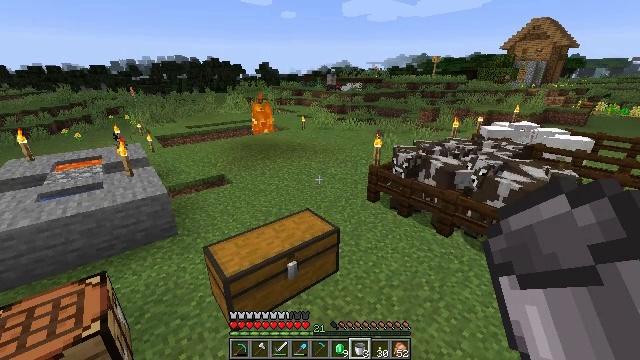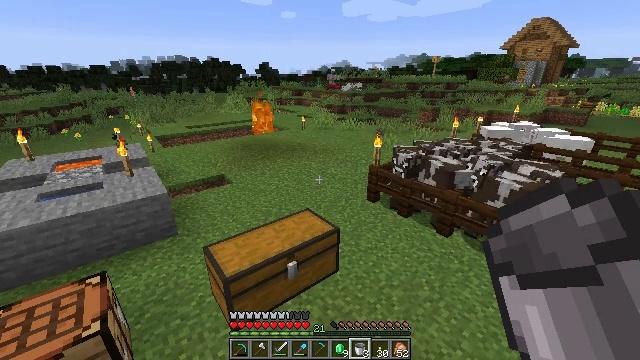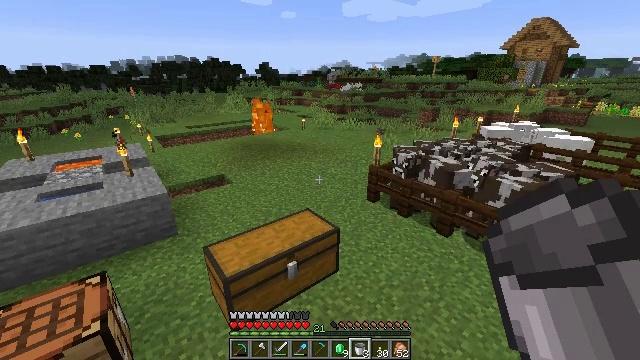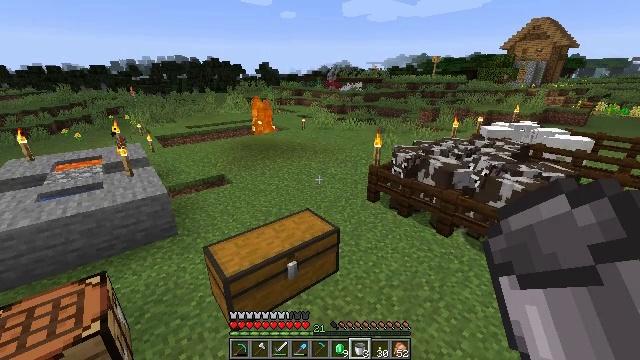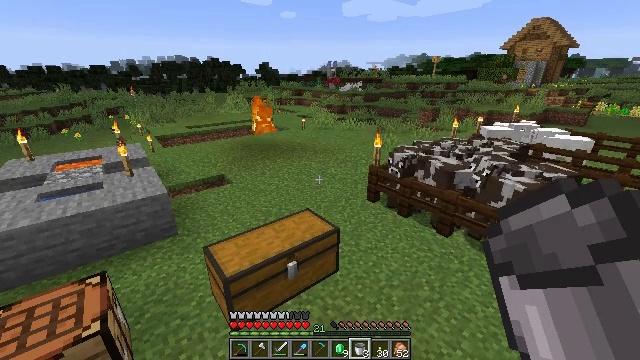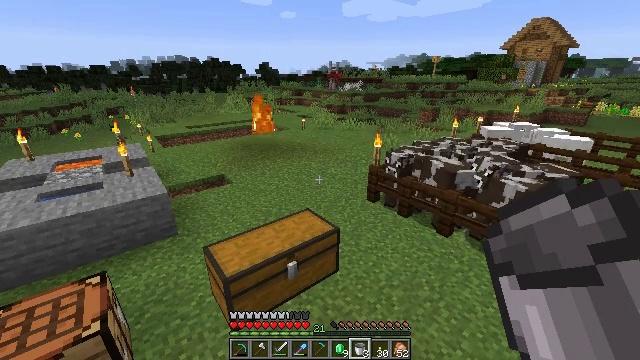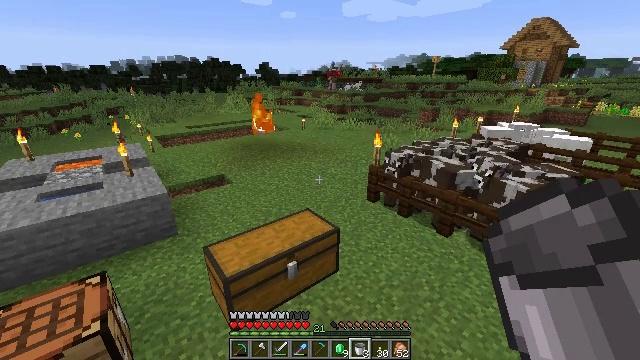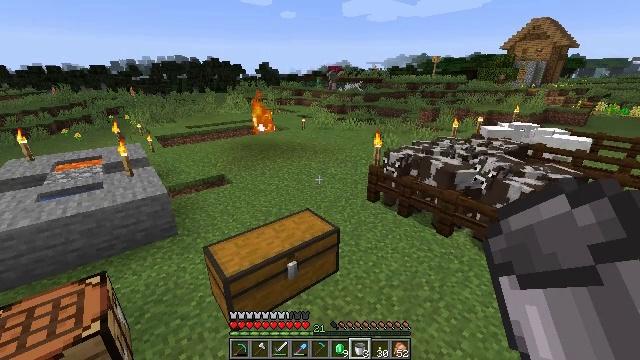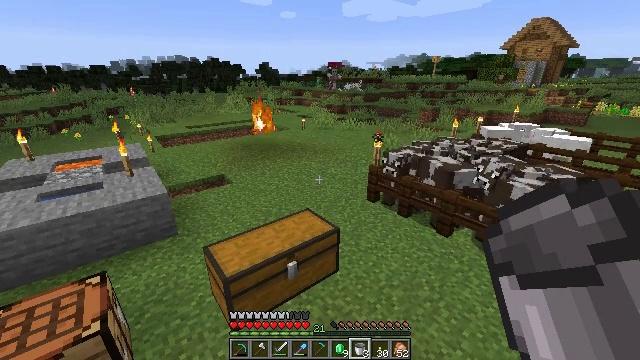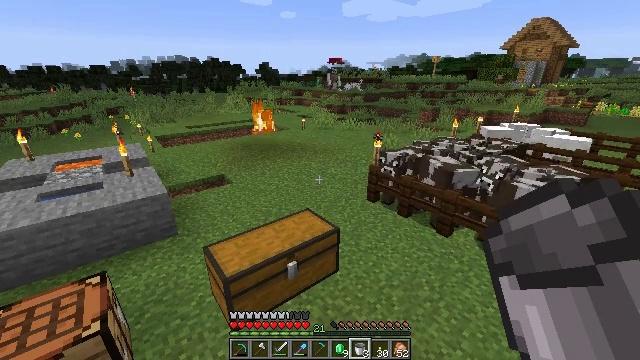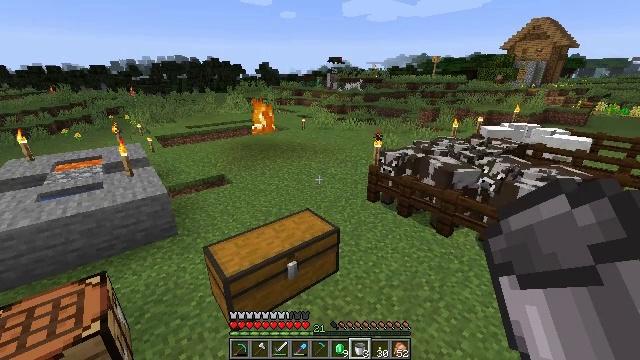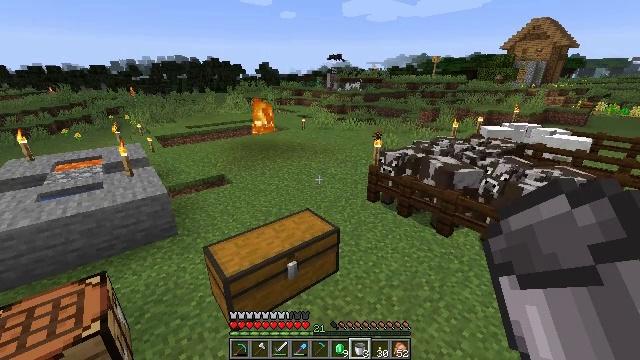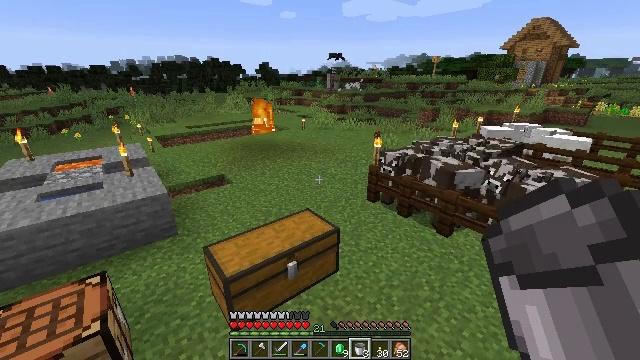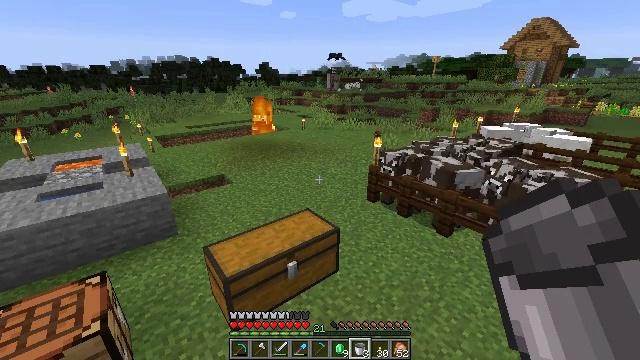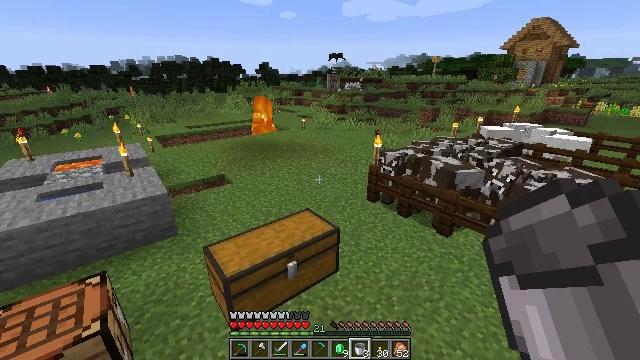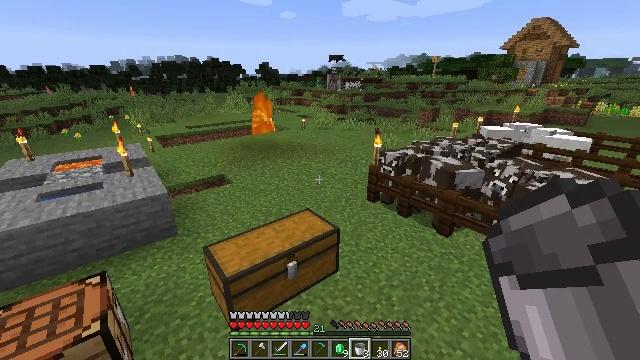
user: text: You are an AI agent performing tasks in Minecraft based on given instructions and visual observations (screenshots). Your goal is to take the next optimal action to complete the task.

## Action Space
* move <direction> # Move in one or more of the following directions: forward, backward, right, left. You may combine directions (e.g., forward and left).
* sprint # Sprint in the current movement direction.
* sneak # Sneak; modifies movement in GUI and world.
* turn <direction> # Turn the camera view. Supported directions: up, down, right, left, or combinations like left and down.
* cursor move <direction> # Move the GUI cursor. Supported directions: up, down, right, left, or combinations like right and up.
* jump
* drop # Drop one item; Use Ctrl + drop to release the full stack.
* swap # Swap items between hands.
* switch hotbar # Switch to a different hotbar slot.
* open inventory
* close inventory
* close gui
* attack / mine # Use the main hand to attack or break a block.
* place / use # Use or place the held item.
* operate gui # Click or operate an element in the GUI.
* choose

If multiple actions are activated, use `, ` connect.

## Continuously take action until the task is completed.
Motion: motion action
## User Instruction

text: Take a gold ingot and turn it into gold nugget.
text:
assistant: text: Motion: no_op
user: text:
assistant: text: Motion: no_op
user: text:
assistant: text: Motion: no_op
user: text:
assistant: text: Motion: no_op
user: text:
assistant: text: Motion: no_op
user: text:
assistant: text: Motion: no_op
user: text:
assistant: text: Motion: no_op
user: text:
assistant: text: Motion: no_op
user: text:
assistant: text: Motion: no_op
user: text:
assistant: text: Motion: no_op
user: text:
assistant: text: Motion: no_op
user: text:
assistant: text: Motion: no_op
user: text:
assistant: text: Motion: no_op
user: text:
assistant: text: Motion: no_op
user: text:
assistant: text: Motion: no_op
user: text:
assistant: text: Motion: no_op
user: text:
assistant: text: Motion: no_op
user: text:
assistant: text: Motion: no_op
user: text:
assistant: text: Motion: no_op
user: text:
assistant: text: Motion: no_op
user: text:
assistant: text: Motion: no_op
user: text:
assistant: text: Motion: no_op
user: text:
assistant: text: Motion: no_op
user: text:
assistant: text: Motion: no_op
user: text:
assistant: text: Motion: no_op
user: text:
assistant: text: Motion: no_op
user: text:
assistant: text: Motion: no_op
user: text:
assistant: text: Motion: no_op
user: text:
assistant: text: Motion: no_op
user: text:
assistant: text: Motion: no_op